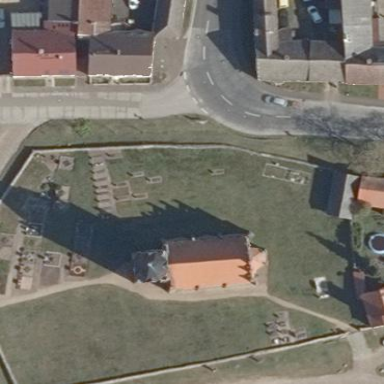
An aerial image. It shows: Cemetery surrounded by wall.